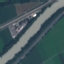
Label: River